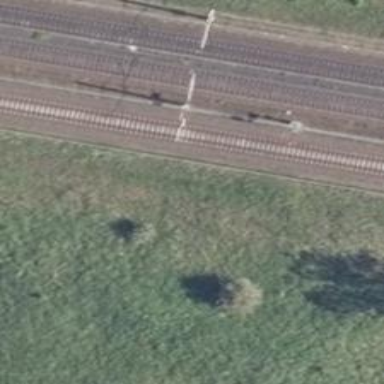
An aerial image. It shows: Milestone along the railway track with catenary mast.